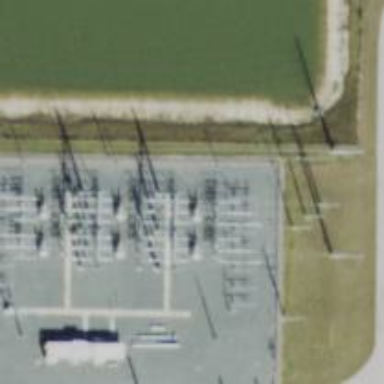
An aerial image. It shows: Switch for power supply.